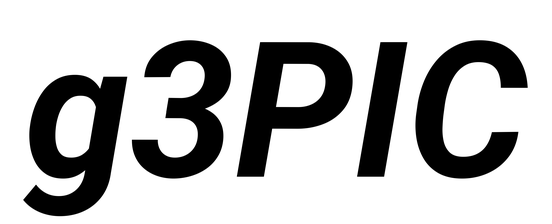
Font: Roboto-Italic_Bold_Italic